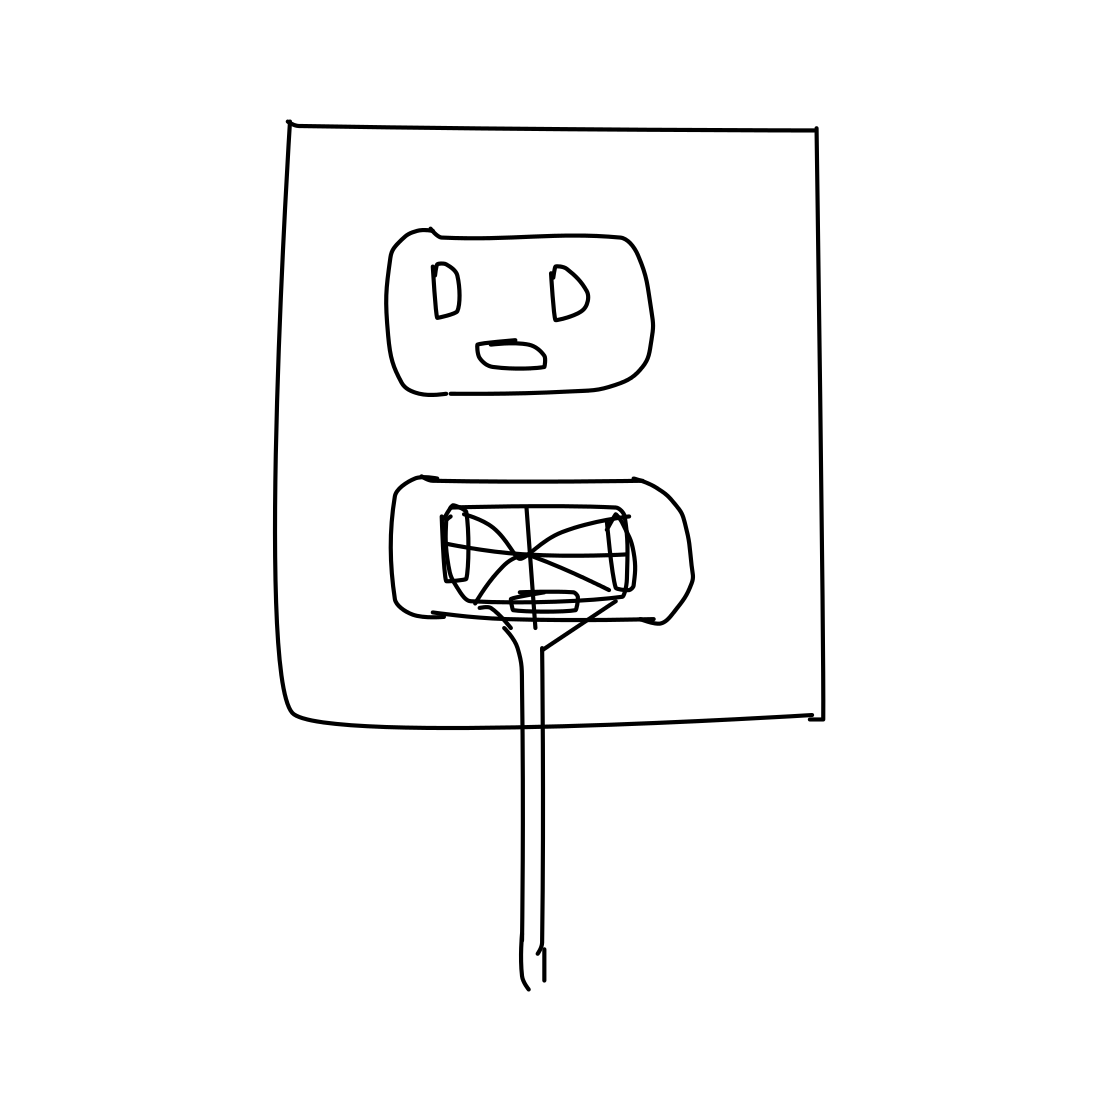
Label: power outlet